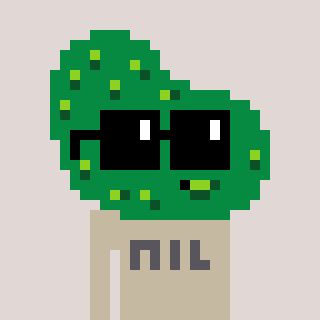
a pixel art character with square black sunglasses, a pickle-shaped head and a bege-colored body on a warm background